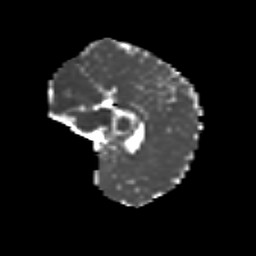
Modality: MD
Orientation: sagittal
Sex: female
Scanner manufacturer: siemens
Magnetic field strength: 3 T
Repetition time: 5 s
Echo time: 0.071 s